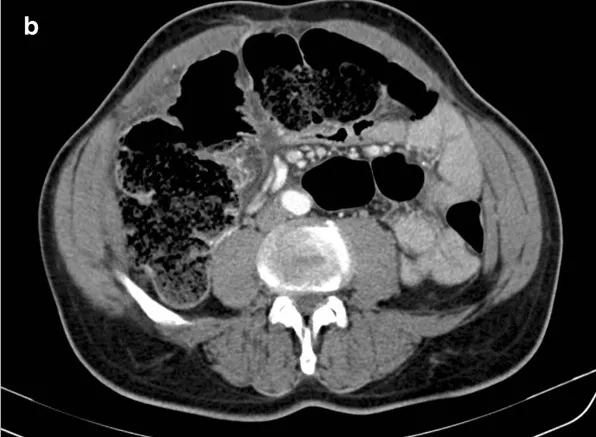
B) Contrast enhanced computed tomography (CT) slide (coronal plane). Extreme distension of the colon. No evidence of free air in the peritoneal cavity.
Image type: radiology (ct)